Question: I recently upgrade Eclipse to Juno and one of the really unwanted (for me) addition is the global search bar - the one in the image with "Quick Access" hint.

I have to work on a laptop with only a limited screen size (I do a lot of work on the move and can't drag a large monitor with me). Because of this search bar, the toolbar wraps onto the second line and I loose at least lines of text in the editor.
Of course I can remove a bunch of other buttons and then the bar will fit, but why can't I remove the field that I don't want?
Eclipse sings praises to it as if it were the panacea to all our search problems, but I personally don't use and don't want it. Has anyone found a way to hide/remove that search bar?
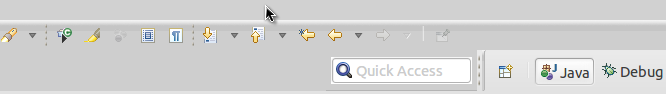
Answer: The <URL> should take care of that. It removes the top and bottom bars entirely on a key combo. 'Ctrl+Alt+Z' is the default.
I am using it to use more real estate on my laptop and wouldnt want to miss it.
I am not aware of a way to get rid only of the search bar while keeping the others in place.